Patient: sex M, age 57
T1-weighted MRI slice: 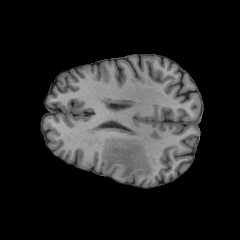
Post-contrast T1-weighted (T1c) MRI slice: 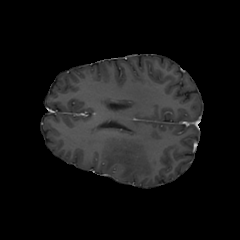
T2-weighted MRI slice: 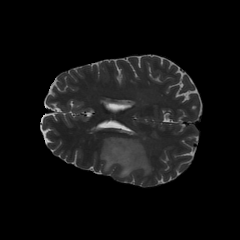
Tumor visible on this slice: yes
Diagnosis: Astrocytoma, IDH-wildtype
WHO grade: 2